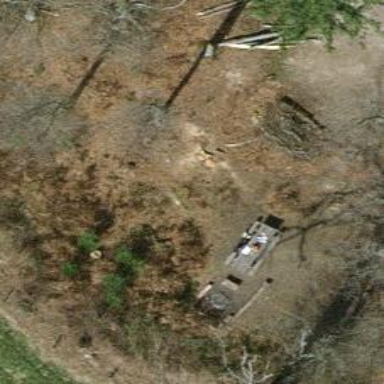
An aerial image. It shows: Picnic table located in leisure land area.